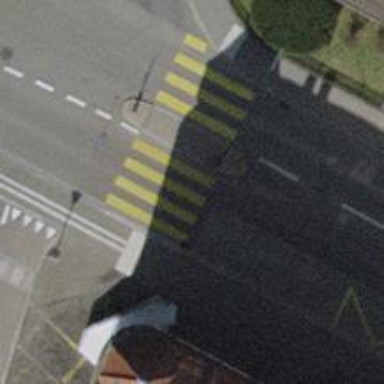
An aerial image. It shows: Marked footway crossing with yellow zebra markings.